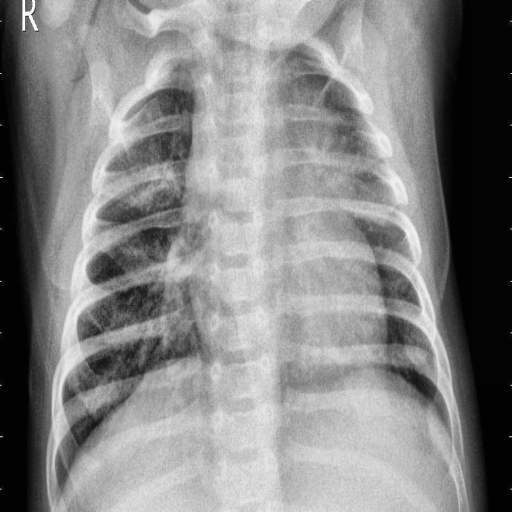
Finding: PNEUMONIA